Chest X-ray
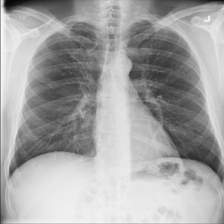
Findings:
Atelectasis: negative
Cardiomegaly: negative
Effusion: negative
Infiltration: positive
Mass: negative
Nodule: negative
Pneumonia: negative
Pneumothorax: negative
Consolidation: negative
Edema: negative
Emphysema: negative
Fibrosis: negative
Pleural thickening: negative
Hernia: negative